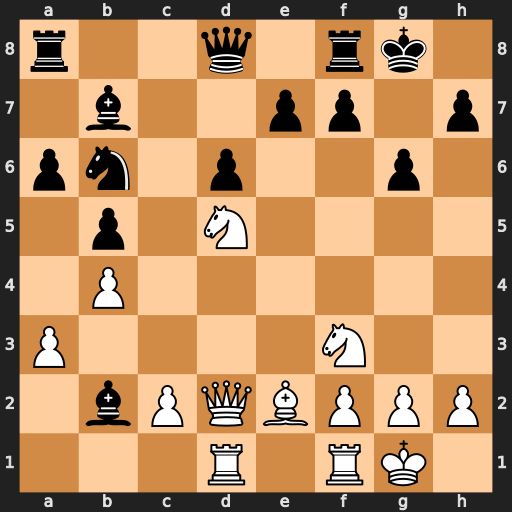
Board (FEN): r2q1rk1/1b2pp1p/pn1p2p1/1p1N4/1P6/P4N2/1bPQBPPP/3R1RK1
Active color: w
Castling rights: -
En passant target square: -
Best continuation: Nxb6 Qxb6 c3